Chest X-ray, AP view. Patient: 28 years old, sex F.
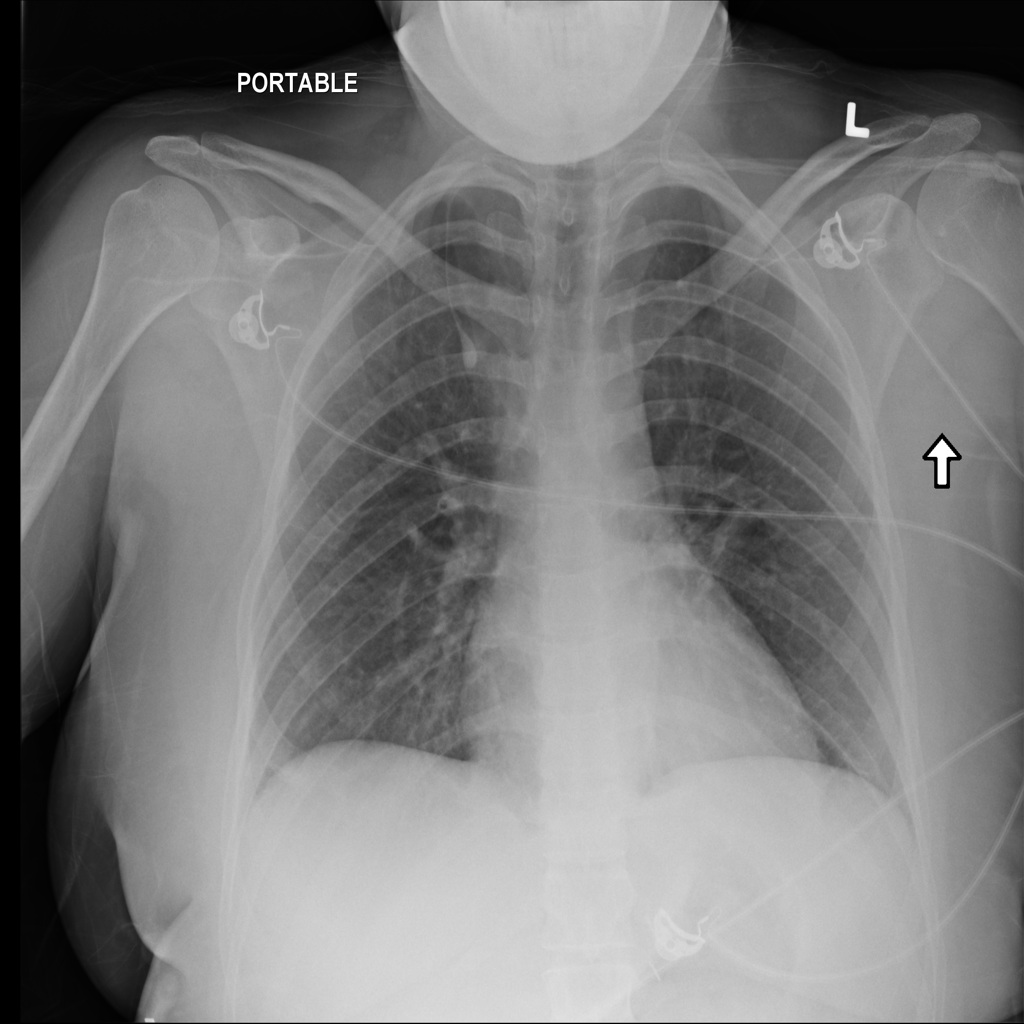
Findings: No Finding